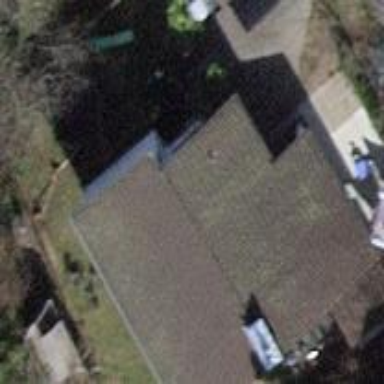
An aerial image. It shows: Detached building with gabled roof.